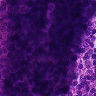
Metastatic tissue present: no